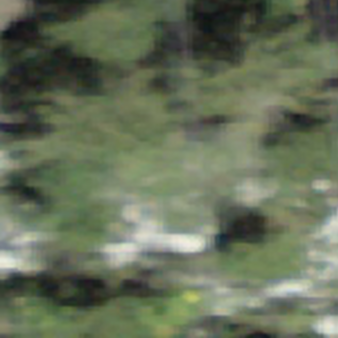
Label: other